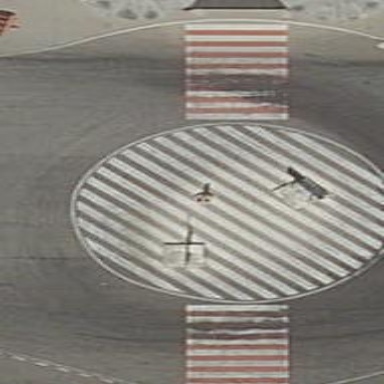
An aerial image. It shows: Roundabout on service road.